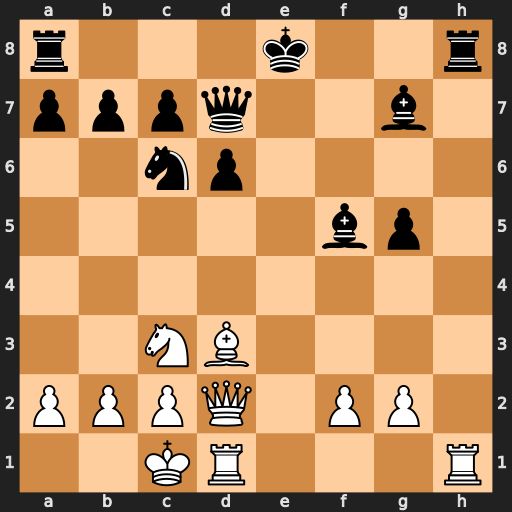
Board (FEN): r3k2r/pppq2b1/2np4/5bp1/8/2NB4/PPPQ1PP1/2KR3R
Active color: w
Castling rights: kq
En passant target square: -
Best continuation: Rxh8+ Bxh8 Qxg5